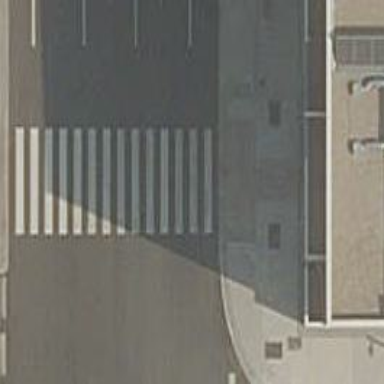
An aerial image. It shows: Uncontrolled zebra crossing on the road.